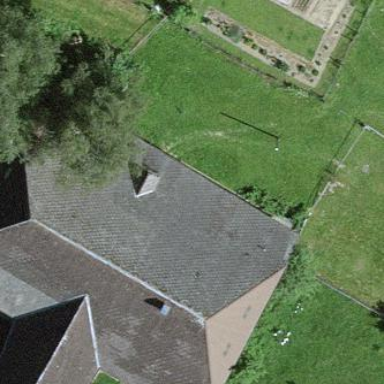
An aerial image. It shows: Farm building.